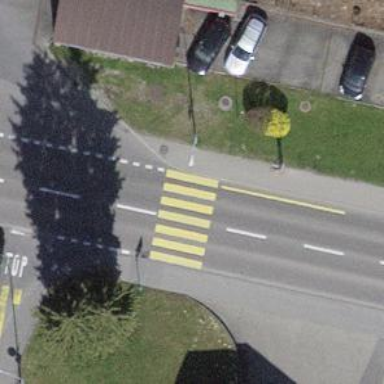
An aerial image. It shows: Uncontrolled zebra crossing with notable zebra markings.